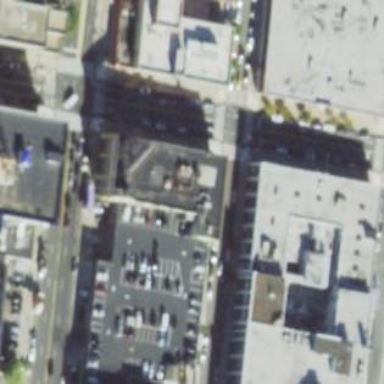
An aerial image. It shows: Rooftop parking area.